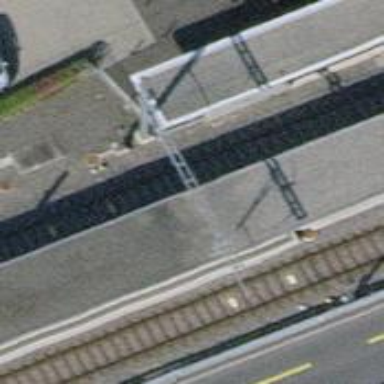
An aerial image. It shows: Railway stop with public transport stop position.